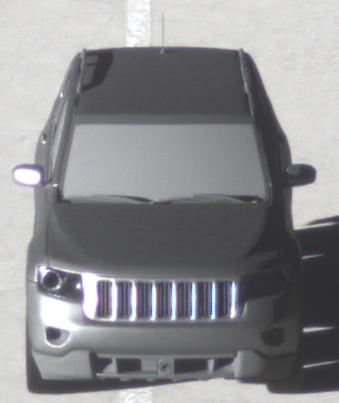
Make: Jeep
Model: Grand Cherokee
Detailed model: WK2
Model produced from: 2010
Model produced until: 2021
Doors: 5
Color: gray
Road condition: dry road
Daytime: sunrise or sunset
Contrast: high contrast